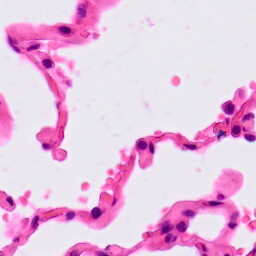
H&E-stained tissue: Lung